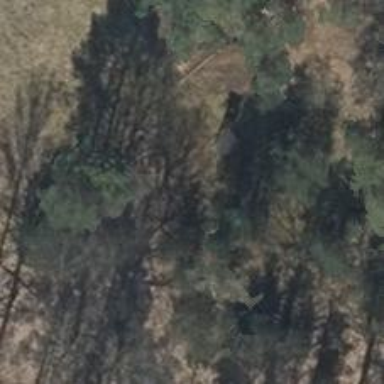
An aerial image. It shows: Hunting stand.